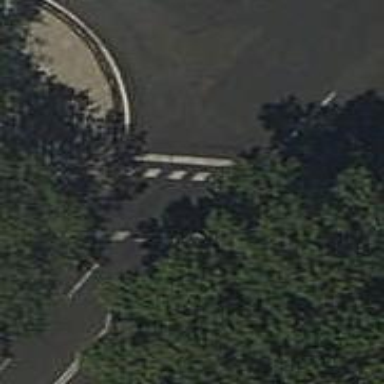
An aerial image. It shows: Crossing with traffic signals. It is zebra crossing.